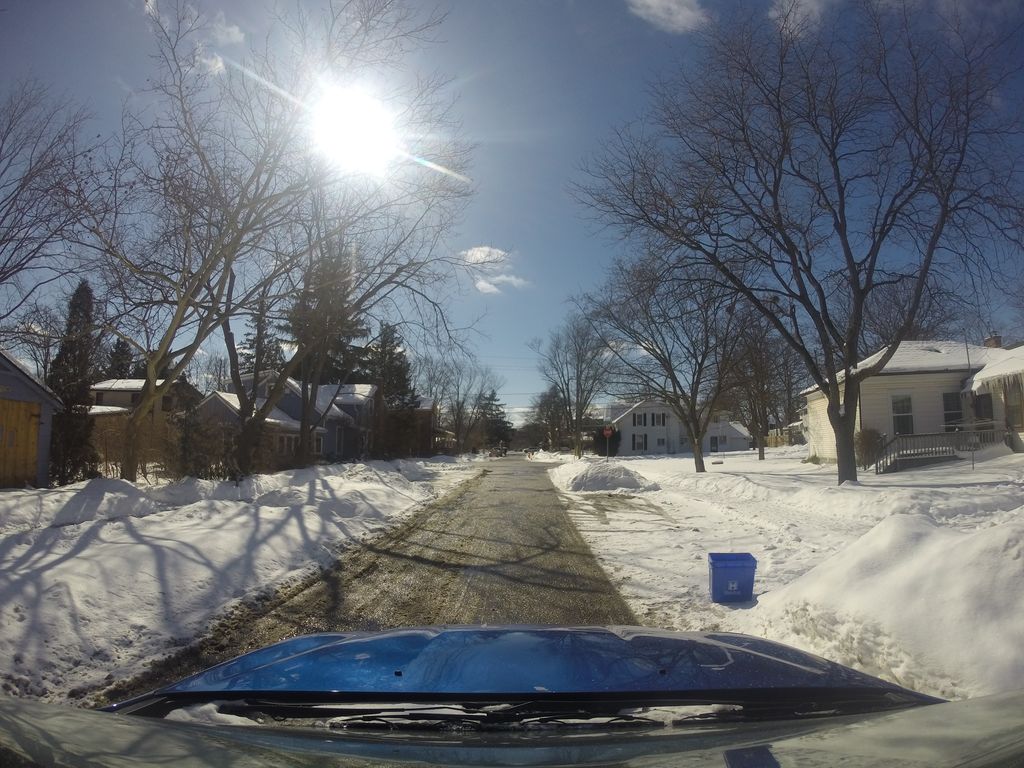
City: hamilton